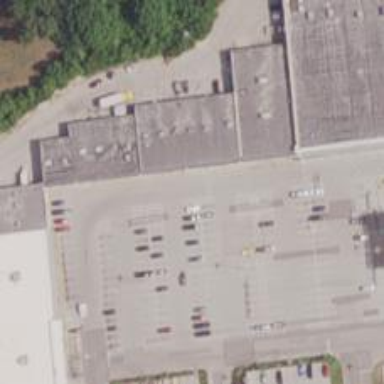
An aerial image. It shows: Retail building.